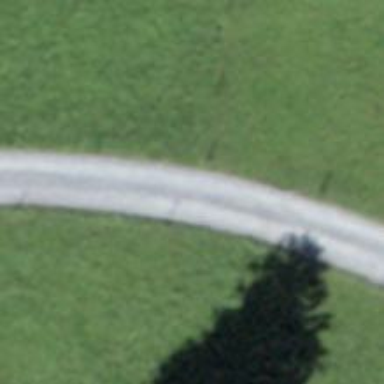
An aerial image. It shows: Service road with grade 1 tracktype.